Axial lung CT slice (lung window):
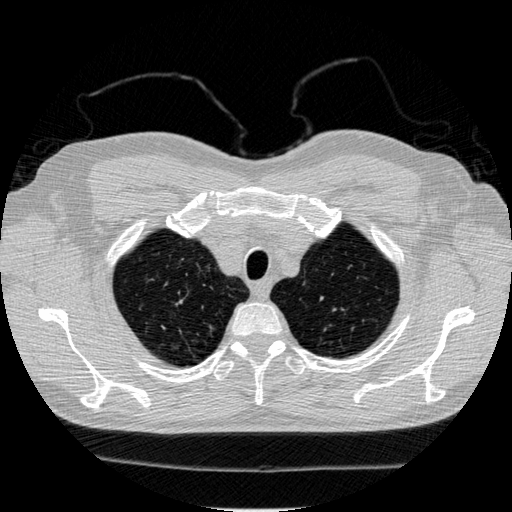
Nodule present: no